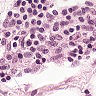
Metastatic tissue present: no